Question: I used the below code to take some items from 'IEnumerable', but it is always returning the source as null and count as 0 and actually there are items exists in 'IEnumerable'
'''
private void GetItemsPrice(IEnumerable<Item> items, int customerNumber)
{
var a = items.Skip(2).Take(5);
}
'''
When i try to access 'a' it has count '0'. Anything goes wrong here?

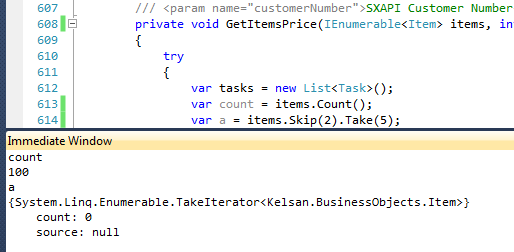
Answer: Remember, that variable 'a' in your code is a . It is not . When you are using Immediate Window to watch query (actually that relates to queries which have deferred execution otherwise you will have results instead of query), it will always show
'''
{System.Linq.Enumerable.TakeIterator<int>}
count: 0
source: null
'''
You can verify that with this code, which obviously has enough items:
'''
int[] items = { 1, 2, 3, 4, 5, 6, 7 };
var a = items.Skip(2).Take(3);
'''
So, you should execute your query to see . Write in Immediate Window:
'''
a.ToList()
'''
And you will see results of query execution:
'''
Count = 3
[0]: 3
[1]: 4
[2]: 5
'''